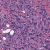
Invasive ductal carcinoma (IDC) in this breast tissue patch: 1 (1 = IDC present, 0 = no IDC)